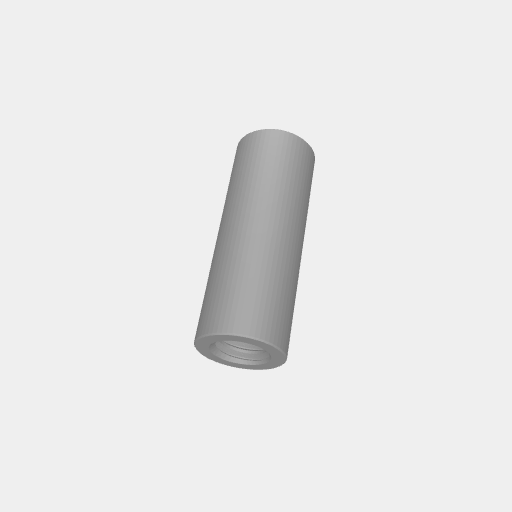
Part: Standoff6OD16